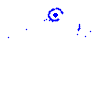
Particle: electron